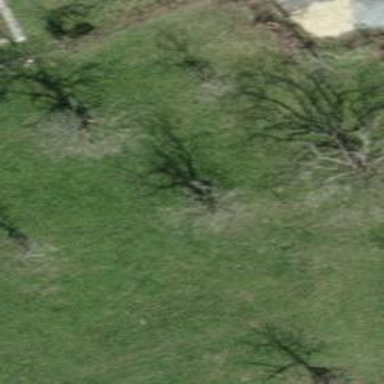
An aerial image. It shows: Agricultural area with deciduous broadleaved trees.